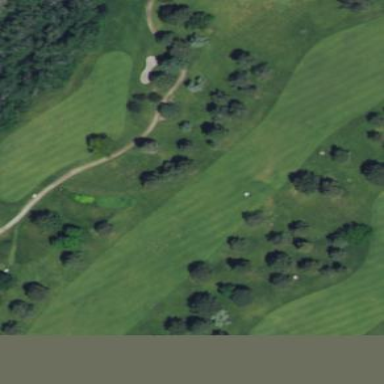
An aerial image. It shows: Grassy area designated as golf fairway.